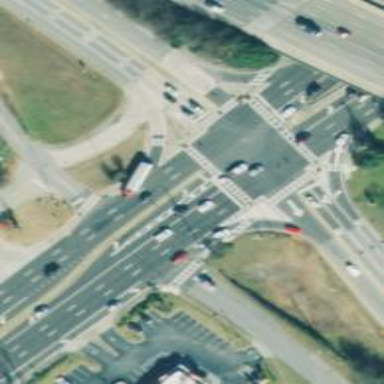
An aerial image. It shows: Zebra crossing on footway.